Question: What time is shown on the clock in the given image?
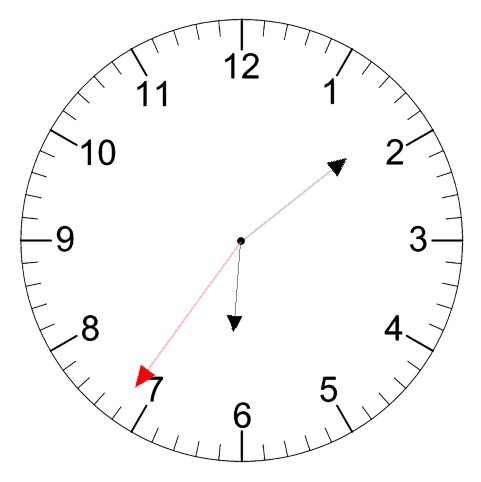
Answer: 06:08:36